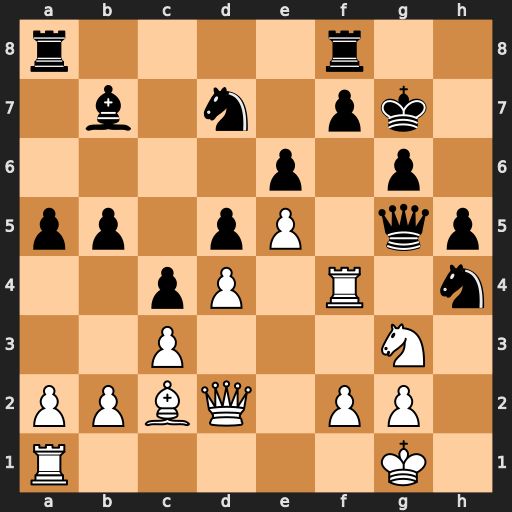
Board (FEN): r4r2/1b1n1pk1/4p1p1/pp1pP1qp/2pP1R1n/2P3N1/PPBQ1PP1/R5K1
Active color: w
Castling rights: -
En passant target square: -
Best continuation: Rxf7+ Rxf7 Qxg5